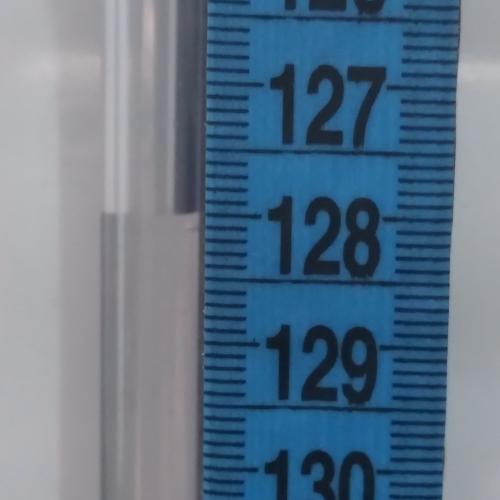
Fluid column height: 128.0 cm